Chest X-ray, PA view. Patient: 46 years old, sex F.
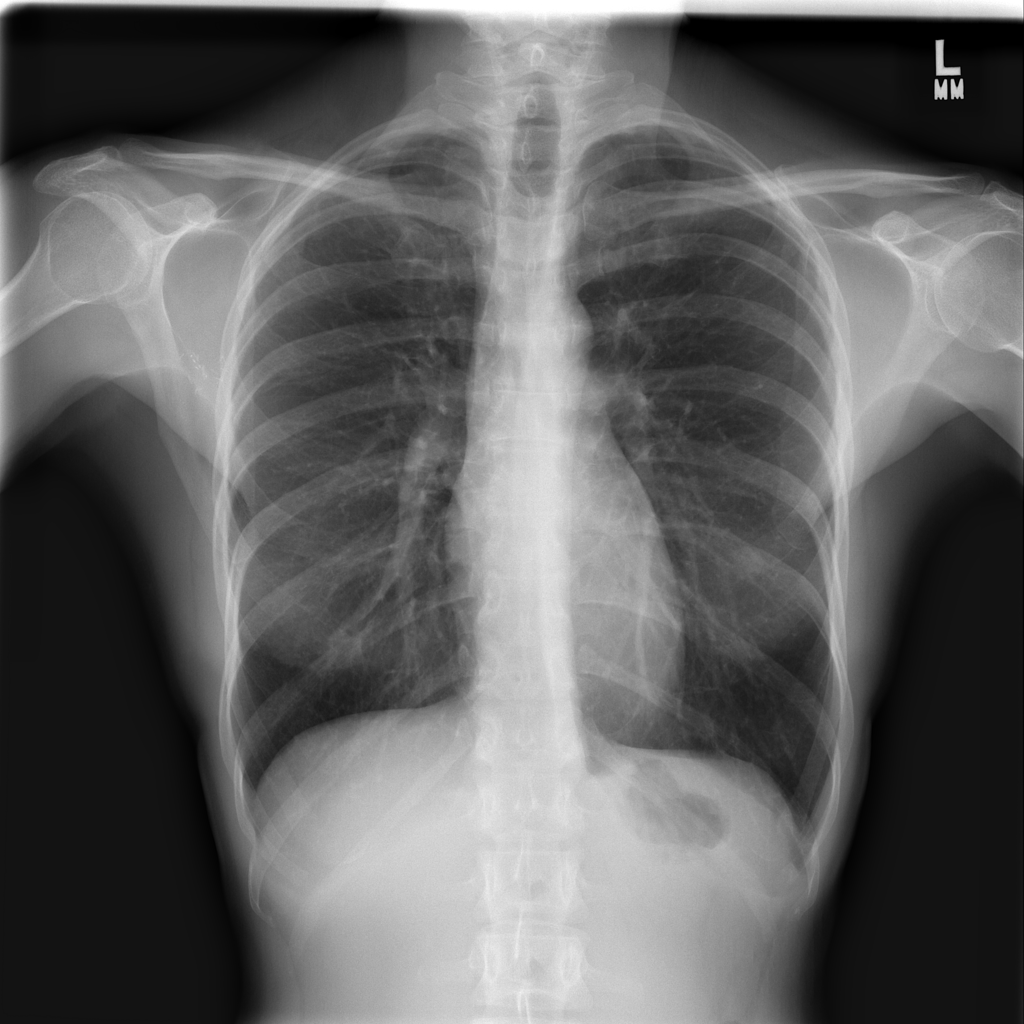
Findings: No Finding